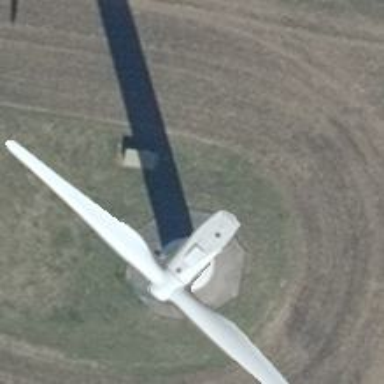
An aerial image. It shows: Wind generator powered by wind. The generator type is horizontal axis and it uses wind turbines.